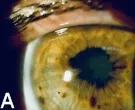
Exploration of the anterior segment. Before.
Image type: ophthalmic_imaging (slit_lamp_photograph)